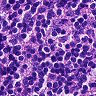
Metastatic tissue present: no